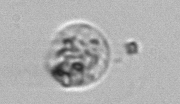
Label: Amoeba